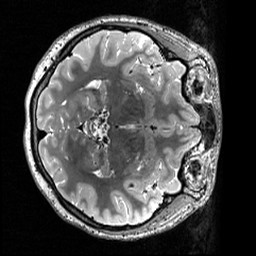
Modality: T2w
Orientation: axial
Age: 26
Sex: female
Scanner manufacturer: siemens
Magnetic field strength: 3 T
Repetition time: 3.2 s
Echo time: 0.566 s